Field crop: tomato
Growth stage: 2
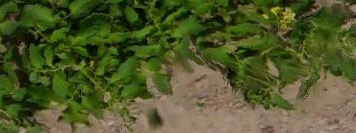
Species: tomato